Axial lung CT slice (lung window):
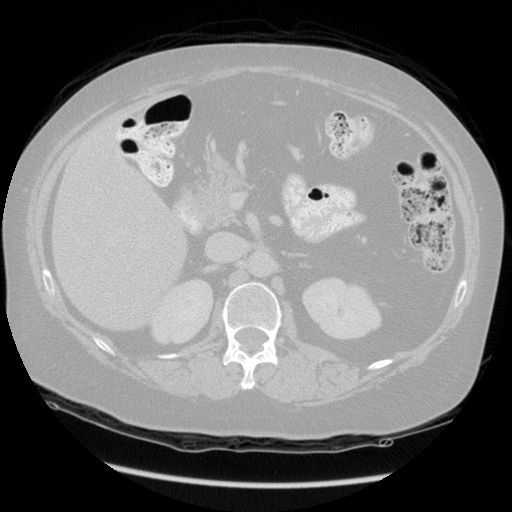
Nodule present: no